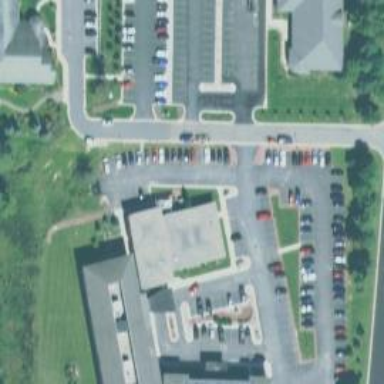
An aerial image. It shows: Healthcare clinic is depicted in the image.